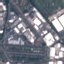
Land use / land cover class: Industrial